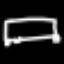
Label: bed